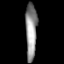
Tissue: prostate
Cell type: Fibroblasts
Senescence score: 0.707
Nuclear area (px): 632
Mean DAPI intensity: 145.604